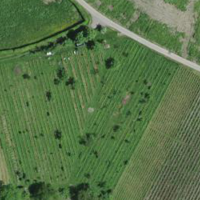
EUNIS habitat code: 40
Species observed at this site:
Clinopodium vulgare
Cornus sanguinea